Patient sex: M
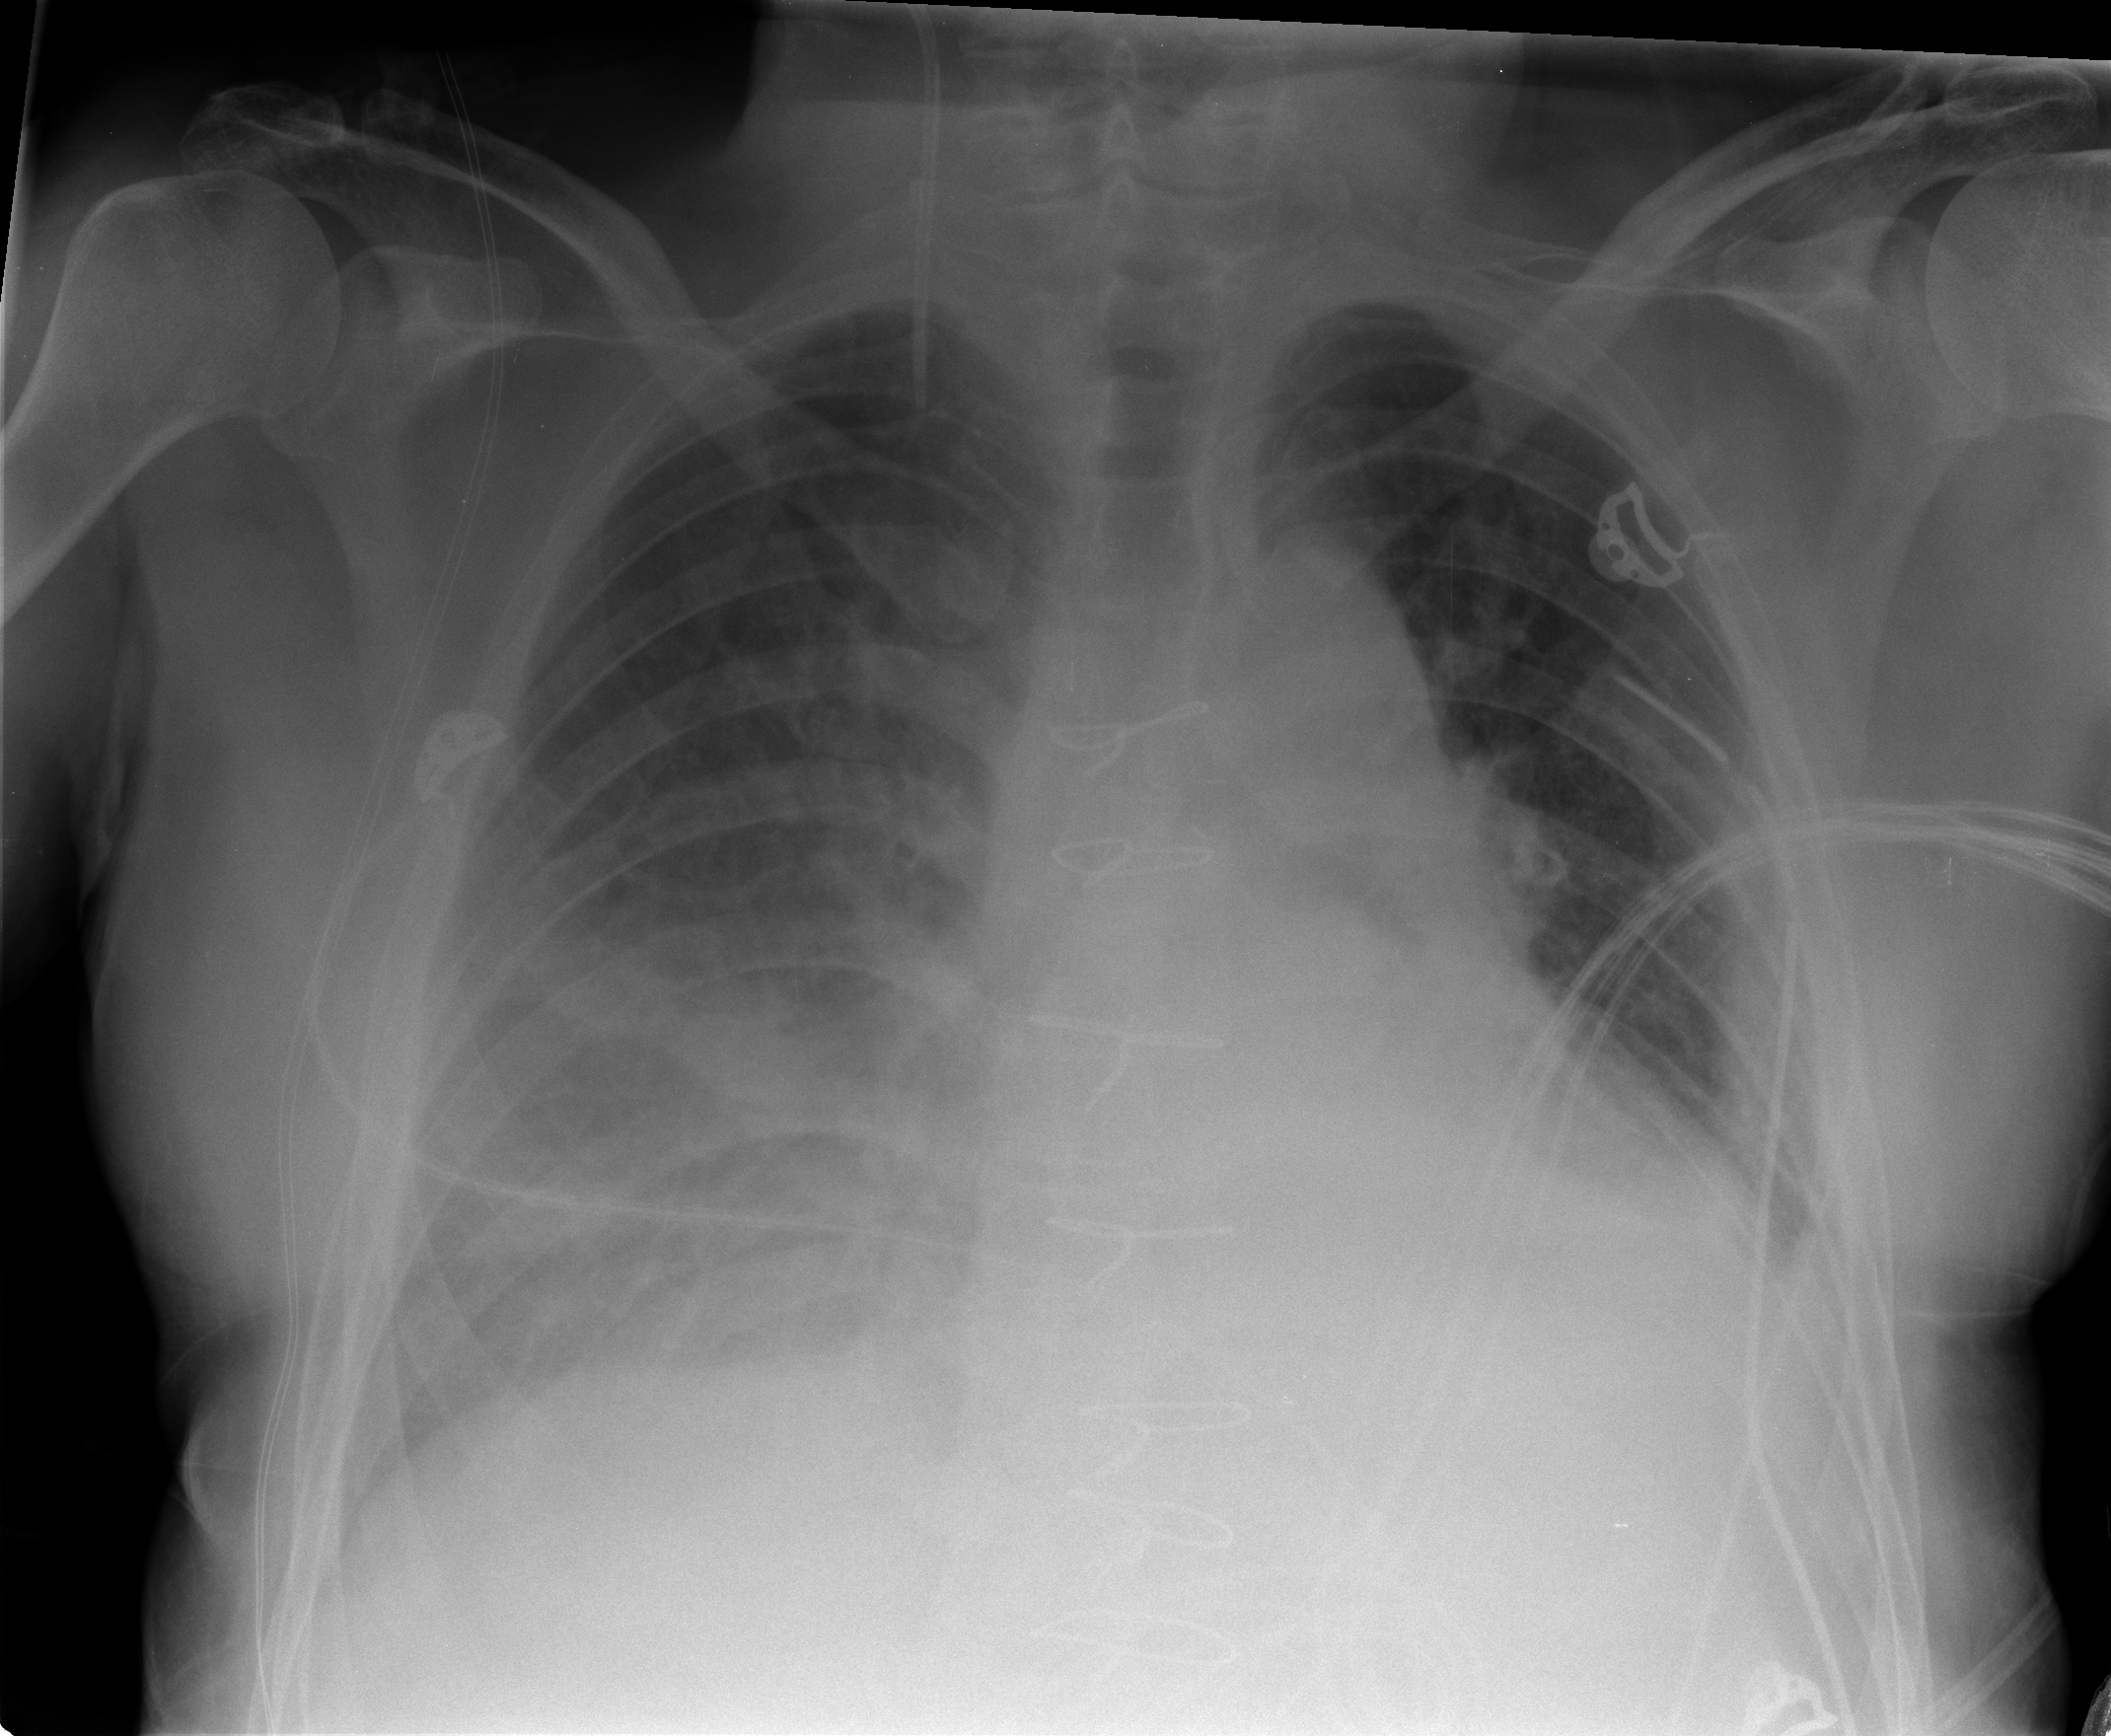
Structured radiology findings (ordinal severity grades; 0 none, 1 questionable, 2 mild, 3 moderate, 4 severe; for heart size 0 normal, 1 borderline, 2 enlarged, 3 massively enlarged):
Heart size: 2
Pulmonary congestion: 2
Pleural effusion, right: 2
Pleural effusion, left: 2
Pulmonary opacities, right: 2
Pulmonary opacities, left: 0
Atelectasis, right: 2
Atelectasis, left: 2